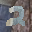
Label: 2